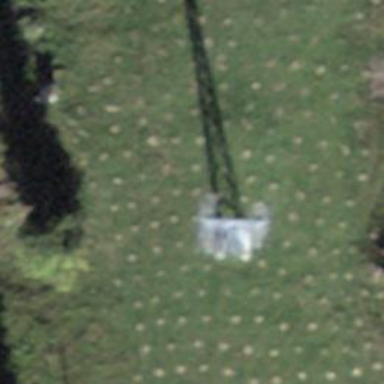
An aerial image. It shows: Pylon for aerialway.